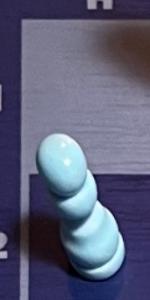
Label: Pawn_White